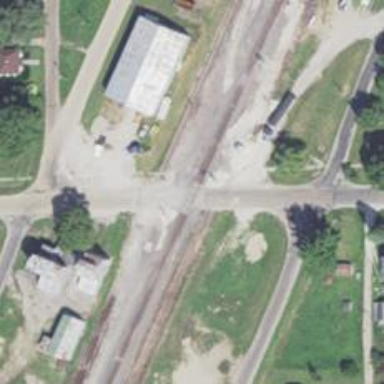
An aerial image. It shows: Level crossing along the railway.